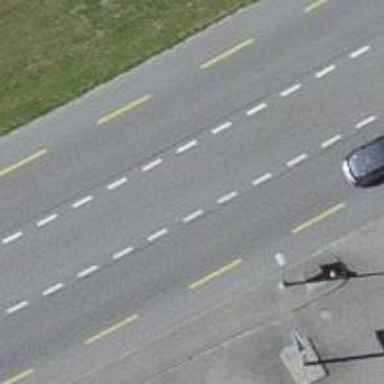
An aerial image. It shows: Primary highway with dedicated lane for cyclists.